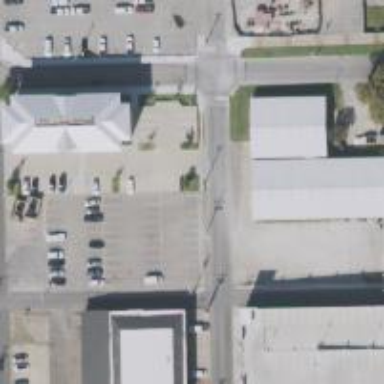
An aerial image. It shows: Parking space.